Question: How can I get effect like this one?

For now I am using texts like @" Password". So I just add two symbols. But I need clear text without spaces.
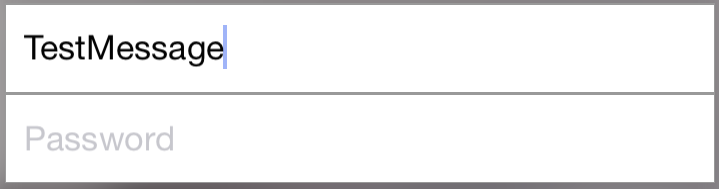
Answer: Use 'leftView' for your 'textField'
'''
UIView *spacerView = [[UIView alloc] initWithFrame:CGRectMake(0, 0, 10, 0)];
textField.leftView = spacerView;
textField.leftViewMode=UITextFieldViewModeAlways;
[textField setDelegate:self];
'''